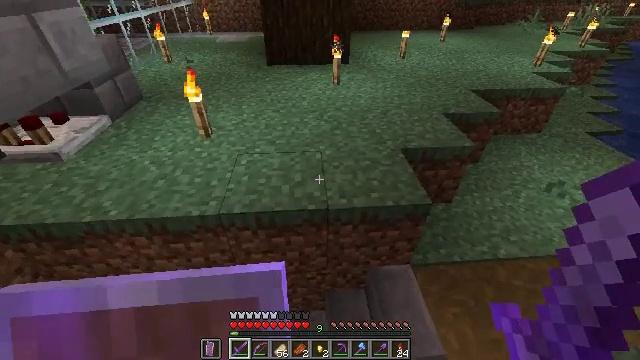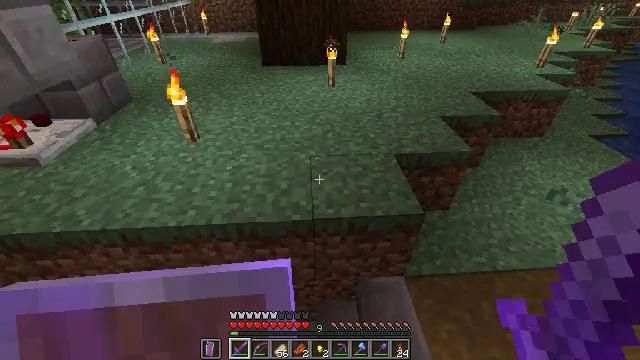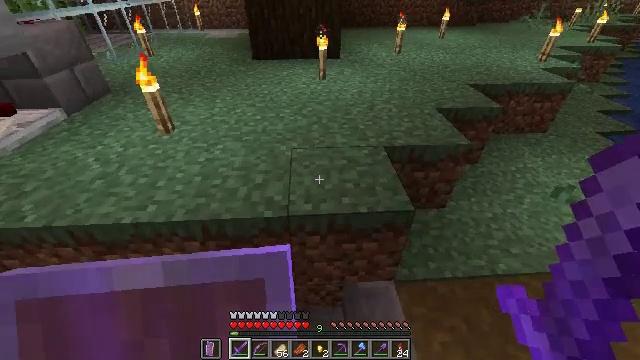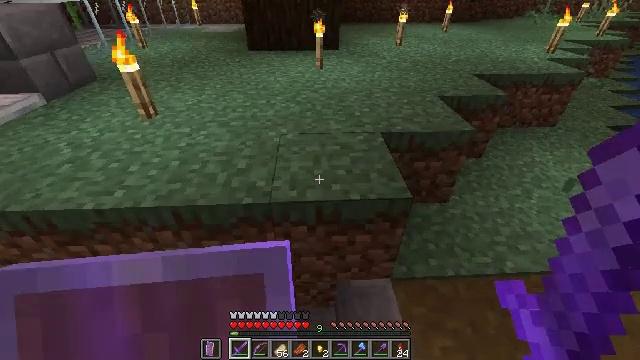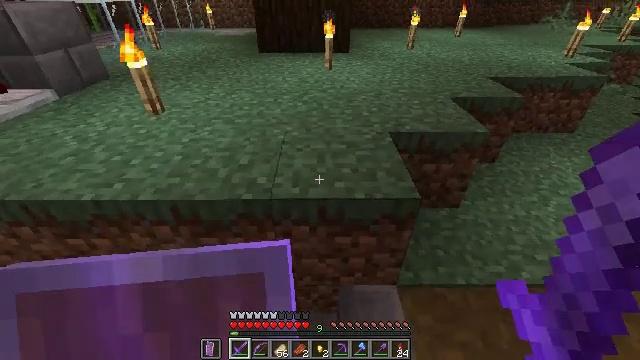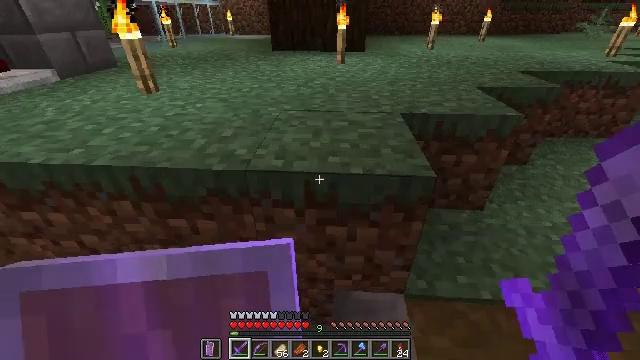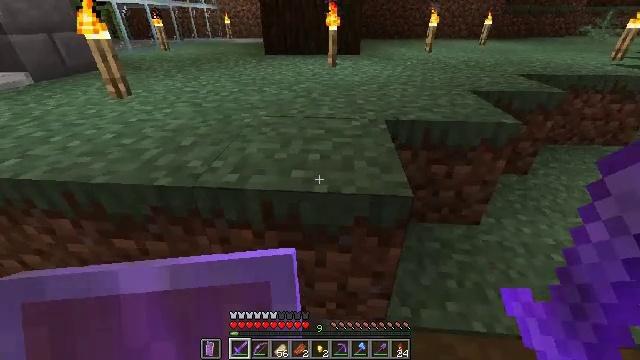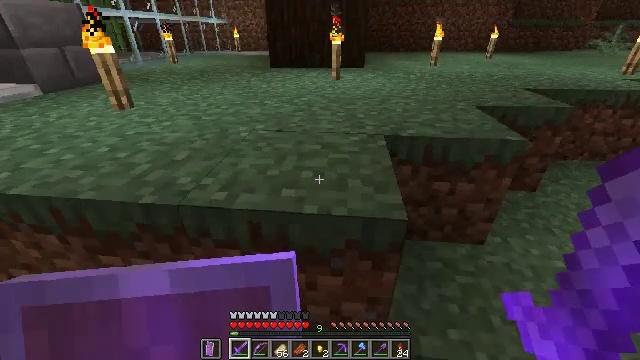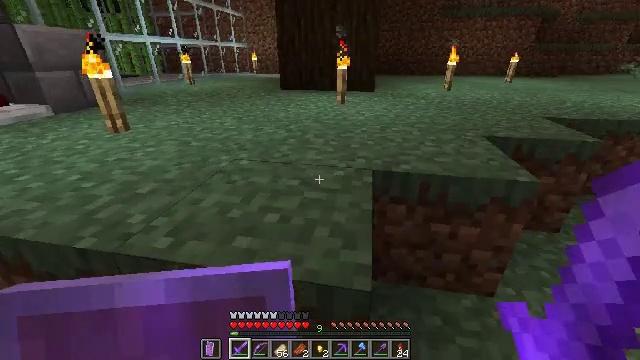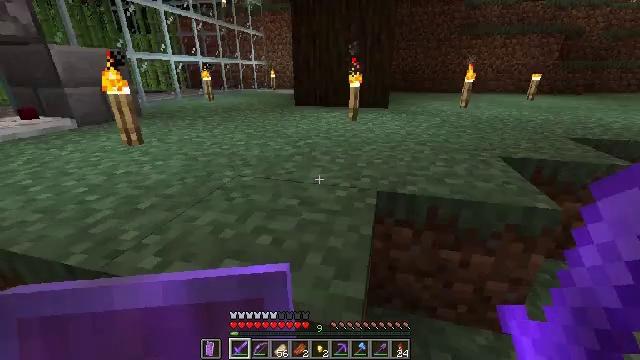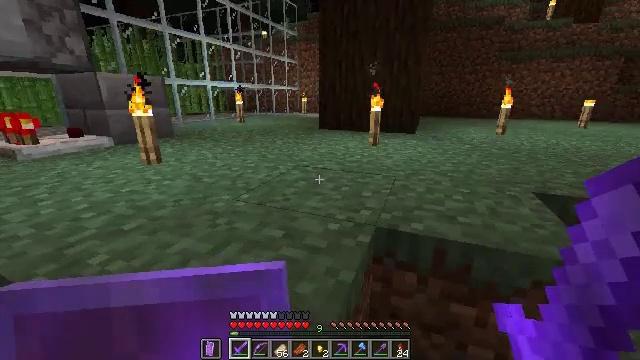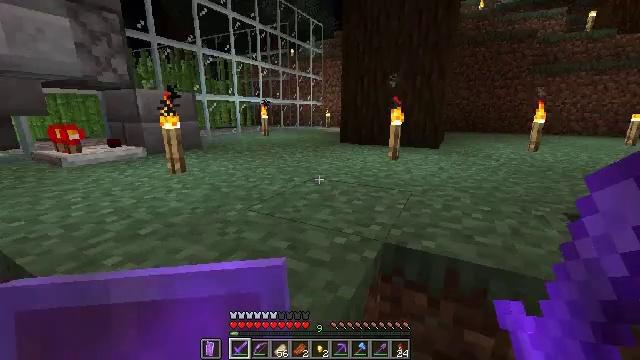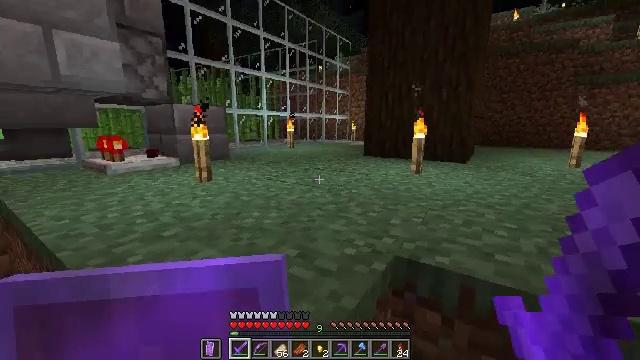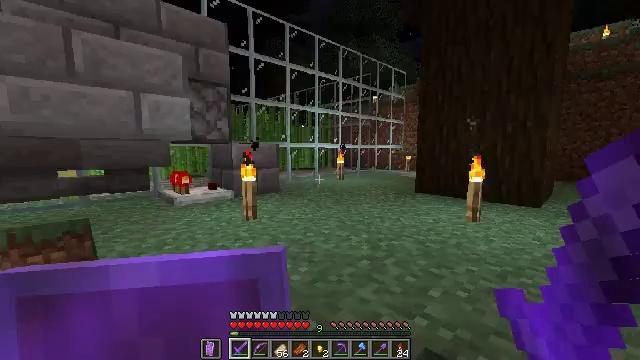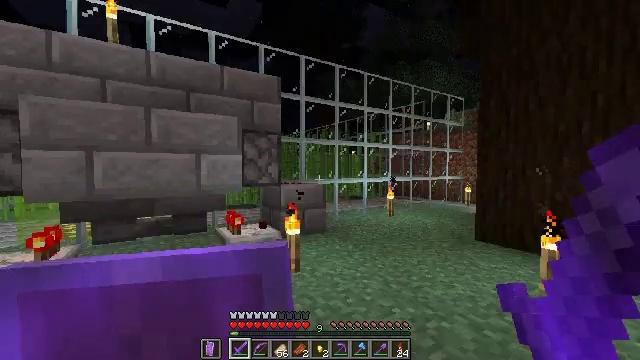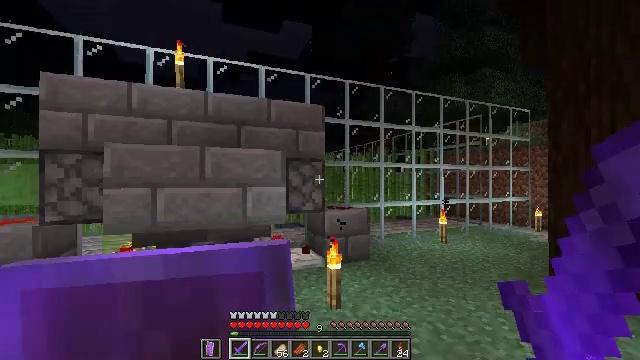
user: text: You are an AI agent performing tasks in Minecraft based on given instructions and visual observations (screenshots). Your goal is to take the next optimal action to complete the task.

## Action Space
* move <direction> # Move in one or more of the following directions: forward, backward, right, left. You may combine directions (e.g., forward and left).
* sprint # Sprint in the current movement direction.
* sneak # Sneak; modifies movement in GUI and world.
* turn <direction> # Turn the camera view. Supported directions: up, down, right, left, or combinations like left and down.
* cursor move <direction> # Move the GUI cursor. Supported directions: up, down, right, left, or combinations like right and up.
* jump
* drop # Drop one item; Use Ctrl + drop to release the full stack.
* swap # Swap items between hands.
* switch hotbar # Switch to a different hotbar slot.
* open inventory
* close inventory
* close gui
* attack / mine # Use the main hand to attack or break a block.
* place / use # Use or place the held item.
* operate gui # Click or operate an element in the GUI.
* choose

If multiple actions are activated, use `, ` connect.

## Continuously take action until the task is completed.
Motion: motion action
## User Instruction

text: Destroy the spruce trapdoor to collect it.
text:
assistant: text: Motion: move forward and move right
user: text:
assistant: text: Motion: move forward and move right
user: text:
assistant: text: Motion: move forward and move right
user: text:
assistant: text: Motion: move forward and move right, turn left and up
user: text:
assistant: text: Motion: move forward and move right, turn left and up
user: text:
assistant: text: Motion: move forward and move right, turn up
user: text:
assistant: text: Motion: move forward and move right, turn left and up
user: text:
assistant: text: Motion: move forward and move right, turn left and up
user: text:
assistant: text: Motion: move forward and move right, turn left and up
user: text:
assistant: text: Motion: move forward and move right, turn left and up
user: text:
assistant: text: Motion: move forward and move right, turn left and up
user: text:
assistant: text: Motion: move forward and move right, turn left and up
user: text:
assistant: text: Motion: move forward and move right, turn left and up, jump
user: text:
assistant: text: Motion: move forward, turn left and up, jump
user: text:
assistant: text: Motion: move forward, turn left and up, jump
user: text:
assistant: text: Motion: move forward, turn left, jump
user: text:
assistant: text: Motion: move forward
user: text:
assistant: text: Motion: move forward and move right
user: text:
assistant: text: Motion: move forward and move right
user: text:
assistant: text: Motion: move forward and move right
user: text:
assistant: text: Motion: move forward and move right, turn left and down
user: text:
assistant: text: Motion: move forward and move right, turn left and down
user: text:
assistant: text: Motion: move forward and move right, turn left
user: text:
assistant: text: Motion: move forward and move right, turn left
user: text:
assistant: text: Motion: move forward and move right, turn left and down
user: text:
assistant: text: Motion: move forward and move right, turn left and down
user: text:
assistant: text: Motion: move forward, turn left
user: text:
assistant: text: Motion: move forward, turn left and down
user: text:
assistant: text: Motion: move forward, turn left
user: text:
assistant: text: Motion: move forward, turn left and down